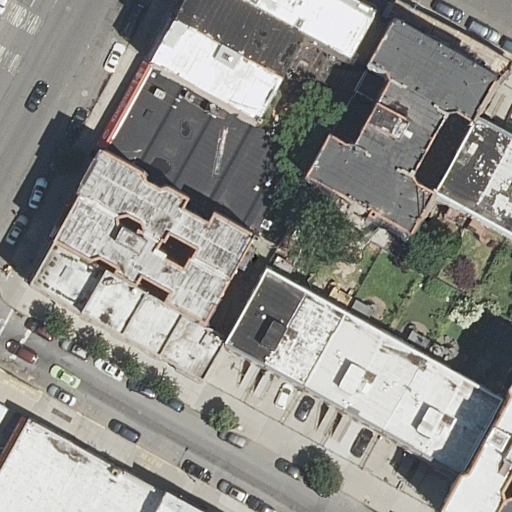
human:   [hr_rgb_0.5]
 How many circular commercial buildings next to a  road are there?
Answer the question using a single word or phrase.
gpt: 0

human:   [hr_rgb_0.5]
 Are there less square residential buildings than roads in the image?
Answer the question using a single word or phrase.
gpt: yes

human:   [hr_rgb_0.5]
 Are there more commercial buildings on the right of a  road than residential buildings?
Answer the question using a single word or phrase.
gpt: no

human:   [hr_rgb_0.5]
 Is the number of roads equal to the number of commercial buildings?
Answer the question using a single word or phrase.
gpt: no

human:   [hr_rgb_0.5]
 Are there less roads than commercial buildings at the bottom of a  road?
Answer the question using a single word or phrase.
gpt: no

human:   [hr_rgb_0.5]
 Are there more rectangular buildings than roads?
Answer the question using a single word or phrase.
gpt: yes

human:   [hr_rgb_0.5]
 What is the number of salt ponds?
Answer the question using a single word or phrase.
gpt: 0

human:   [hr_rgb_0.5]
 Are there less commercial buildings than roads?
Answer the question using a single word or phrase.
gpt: yes

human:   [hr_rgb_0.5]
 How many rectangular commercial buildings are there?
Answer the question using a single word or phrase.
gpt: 0

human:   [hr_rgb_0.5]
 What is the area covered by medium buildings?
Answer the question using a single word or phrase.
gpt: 3251m2

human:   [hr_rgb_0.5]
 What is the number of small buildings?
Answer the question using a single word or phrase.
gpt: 4

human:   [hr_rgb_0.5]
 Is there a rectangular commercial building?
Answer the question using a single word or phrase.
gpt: no

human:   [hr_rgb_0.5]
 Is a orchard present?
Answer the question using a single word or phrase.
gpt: no

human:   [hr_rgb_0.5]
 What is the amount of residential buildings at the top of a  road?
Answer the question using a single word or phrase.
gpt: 14

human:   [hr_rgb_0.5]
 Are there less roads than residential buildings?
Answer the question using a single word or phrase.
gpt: yes

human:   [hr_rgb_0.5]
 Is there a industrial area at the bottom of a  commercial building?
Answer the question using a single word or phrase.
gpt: no

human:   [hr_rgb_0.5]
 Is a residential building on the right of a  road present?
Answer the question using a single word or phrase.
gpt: yes

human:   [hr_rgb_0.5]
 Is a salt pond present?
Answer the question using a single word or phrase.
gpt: no

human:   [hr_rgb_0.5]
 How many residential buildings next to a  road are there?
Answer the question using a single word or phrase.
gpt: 21

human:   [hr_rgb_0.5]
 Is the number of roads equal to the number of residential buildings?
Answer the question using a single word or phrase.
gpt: no

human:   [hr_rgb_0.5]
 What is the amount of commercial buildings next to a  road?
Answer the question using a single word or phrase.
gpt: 0

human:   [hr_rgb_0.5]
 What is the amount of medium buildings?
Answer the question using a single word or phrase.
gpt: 14

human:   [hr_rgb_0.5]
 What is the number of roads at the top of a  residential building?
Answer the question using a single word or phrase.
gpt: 2

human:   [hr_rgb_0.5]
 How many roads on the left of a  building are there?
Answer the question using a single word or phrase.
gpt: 2

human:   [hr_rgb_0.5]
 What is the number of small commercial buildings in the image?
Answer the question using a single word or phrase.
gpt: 0

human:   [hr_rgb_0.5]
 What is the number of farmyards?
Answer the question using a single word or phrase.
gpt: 0

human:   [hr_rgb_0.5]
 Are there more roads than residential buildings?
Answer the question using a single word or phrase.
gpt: no

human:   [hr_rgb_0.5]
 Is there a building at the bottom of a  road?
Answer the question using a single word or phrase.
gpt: yes

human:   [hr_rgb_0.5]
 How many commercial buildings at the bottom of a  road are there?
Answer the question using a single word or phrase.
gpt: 0

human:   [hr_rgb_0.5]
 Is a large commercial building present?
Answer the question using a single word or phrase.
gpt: no

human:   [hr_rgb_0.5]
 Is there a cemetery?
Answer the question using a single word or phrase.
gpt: no

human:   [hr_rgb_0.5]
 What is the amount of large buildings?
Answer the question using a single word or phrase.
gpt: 3

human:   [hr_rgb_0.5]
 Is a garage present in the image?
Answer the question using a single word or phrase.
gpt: no

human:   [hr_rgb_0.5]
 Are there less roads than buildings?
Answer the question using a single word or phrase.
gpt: yes

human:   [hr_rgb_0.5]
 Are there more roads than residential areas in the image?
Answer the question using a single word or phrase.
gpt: yes

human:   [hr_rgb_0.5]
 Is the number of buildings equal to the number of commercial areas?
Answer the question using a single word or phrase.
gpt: no